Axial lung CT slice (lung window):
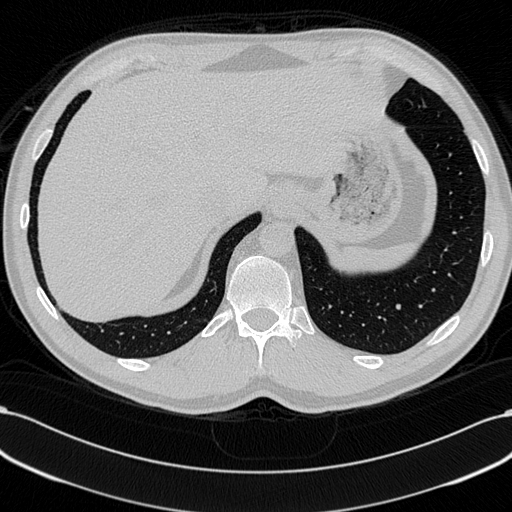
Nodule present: no